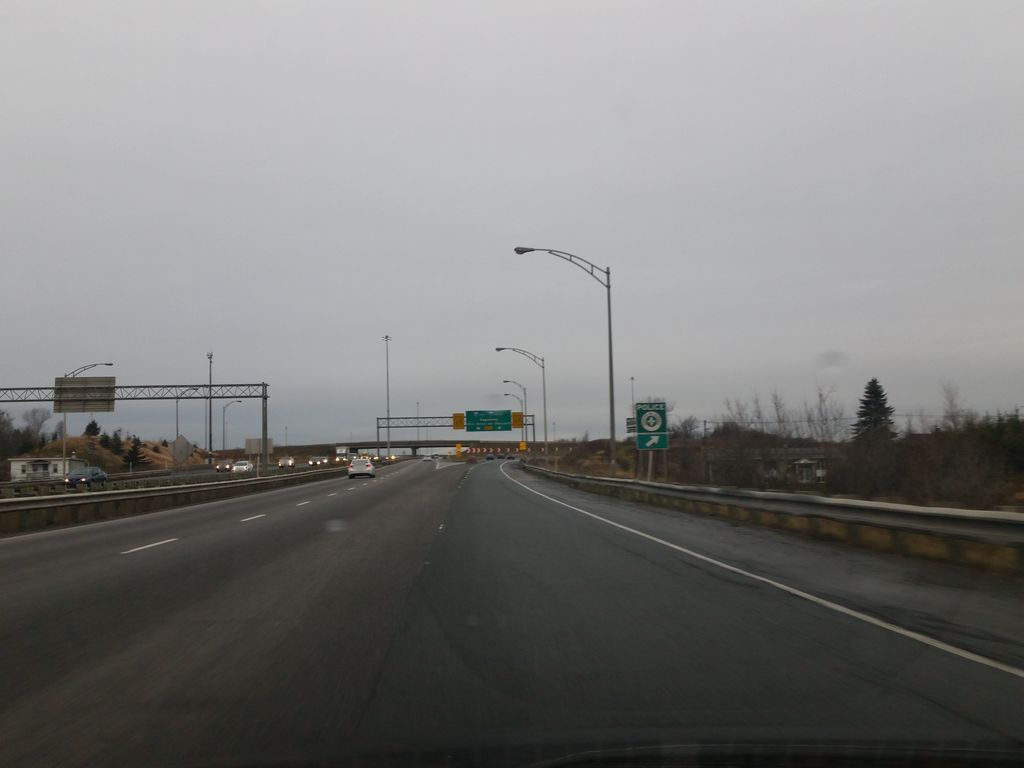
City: quebec_city